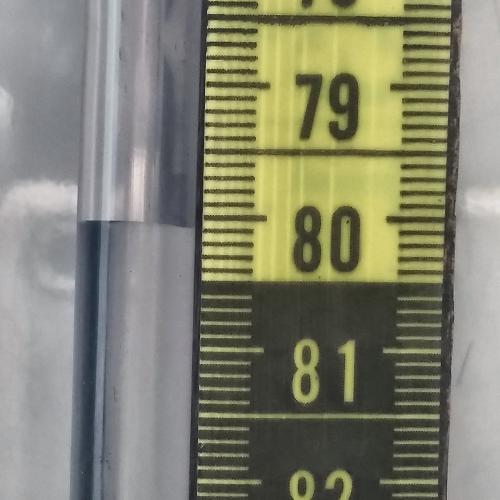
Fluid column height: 80.1 cm